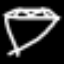
Label: diamond